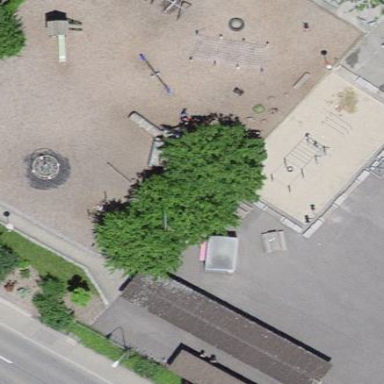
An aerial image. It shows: Playground area for leisure activities on the land.